Interaction volume radius: 5 \u00c5
Interaction volume height: 15 \u00c5
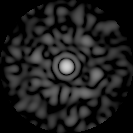
Disorder parameter: 0.8466